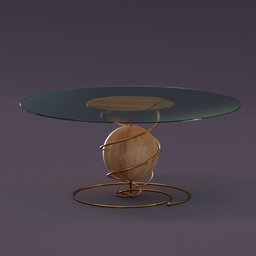
Label: furniture